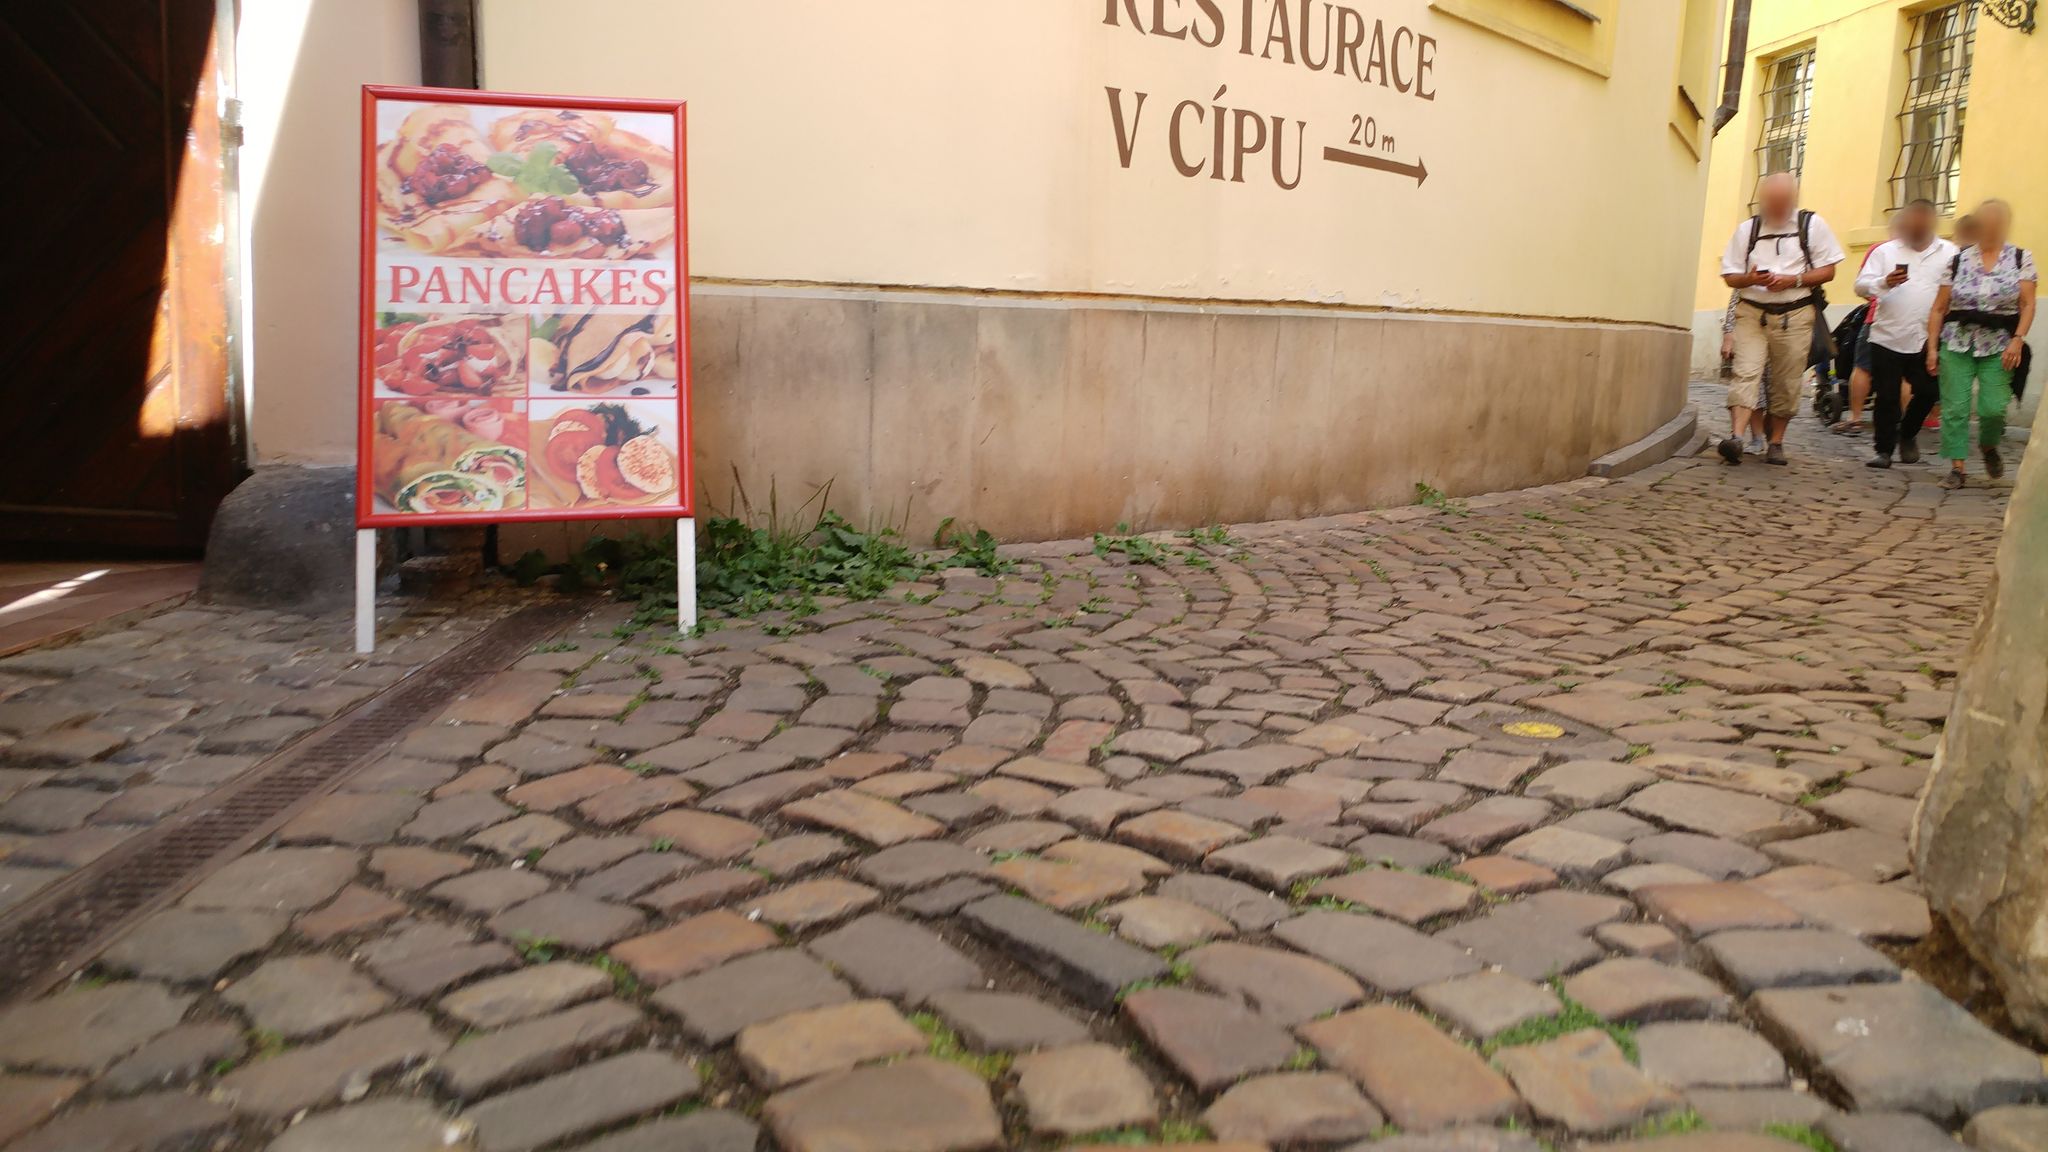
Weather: clear
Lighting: day
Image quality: slightly poor
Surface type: walking surface
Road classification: steps, footway, service
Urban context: urban centre
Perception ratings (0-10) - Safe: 5.86, Lively: 4.33, Beautiful: 3.63, Boring: 5.24, Depressing: 7.28, Wealthy: 7.29